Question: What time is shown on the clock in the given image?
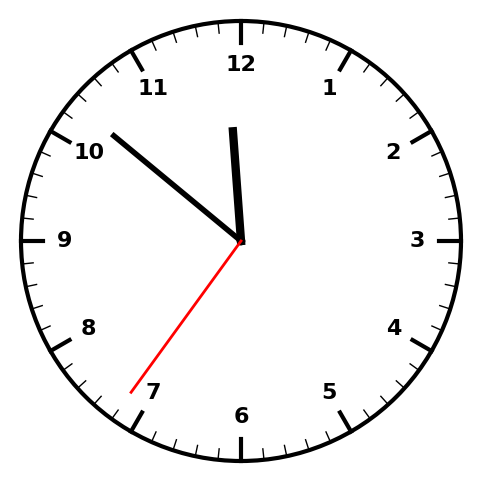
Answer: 11:51:36